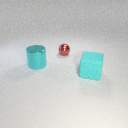
large cyan metal cylinder to the left of large cyan rubber cube